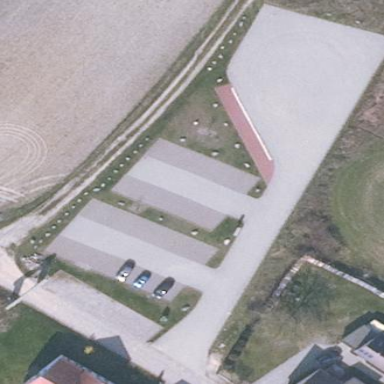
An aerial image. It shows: Parking area with paving stones surface.